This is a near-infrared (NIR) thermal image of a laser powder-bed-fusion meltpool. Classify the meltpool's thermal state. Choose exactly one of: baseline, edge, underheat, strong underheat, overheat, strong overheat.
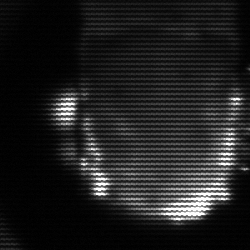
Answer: baseline